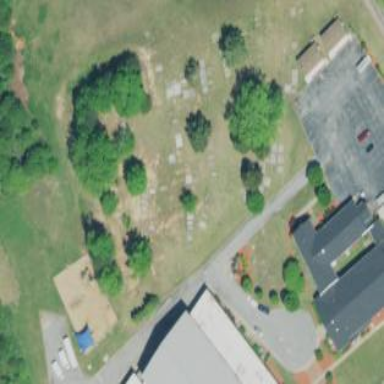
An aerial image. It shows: Graveyard.